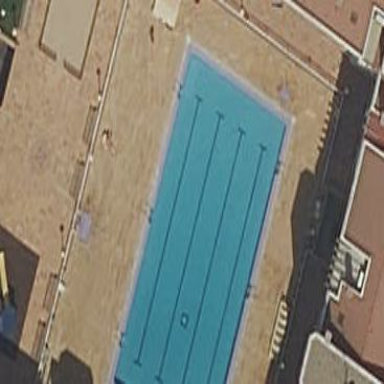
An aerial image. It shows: Swimming pool located in leisure land.